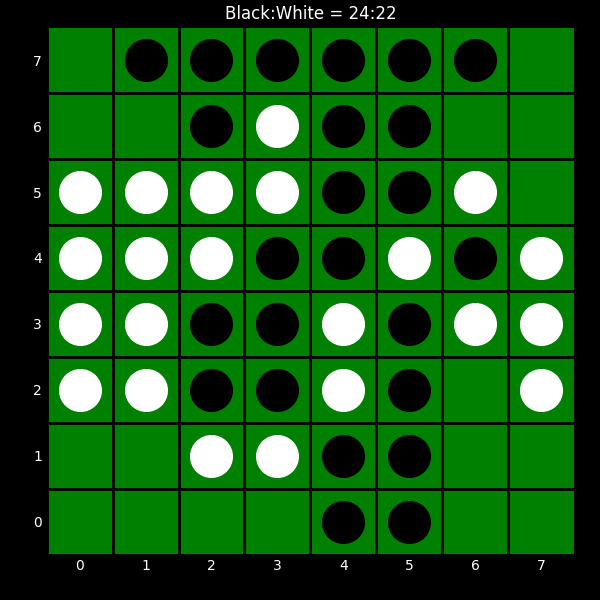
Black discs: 24
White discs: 22